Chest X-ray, AP view. Patient: 58 years old, sex F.
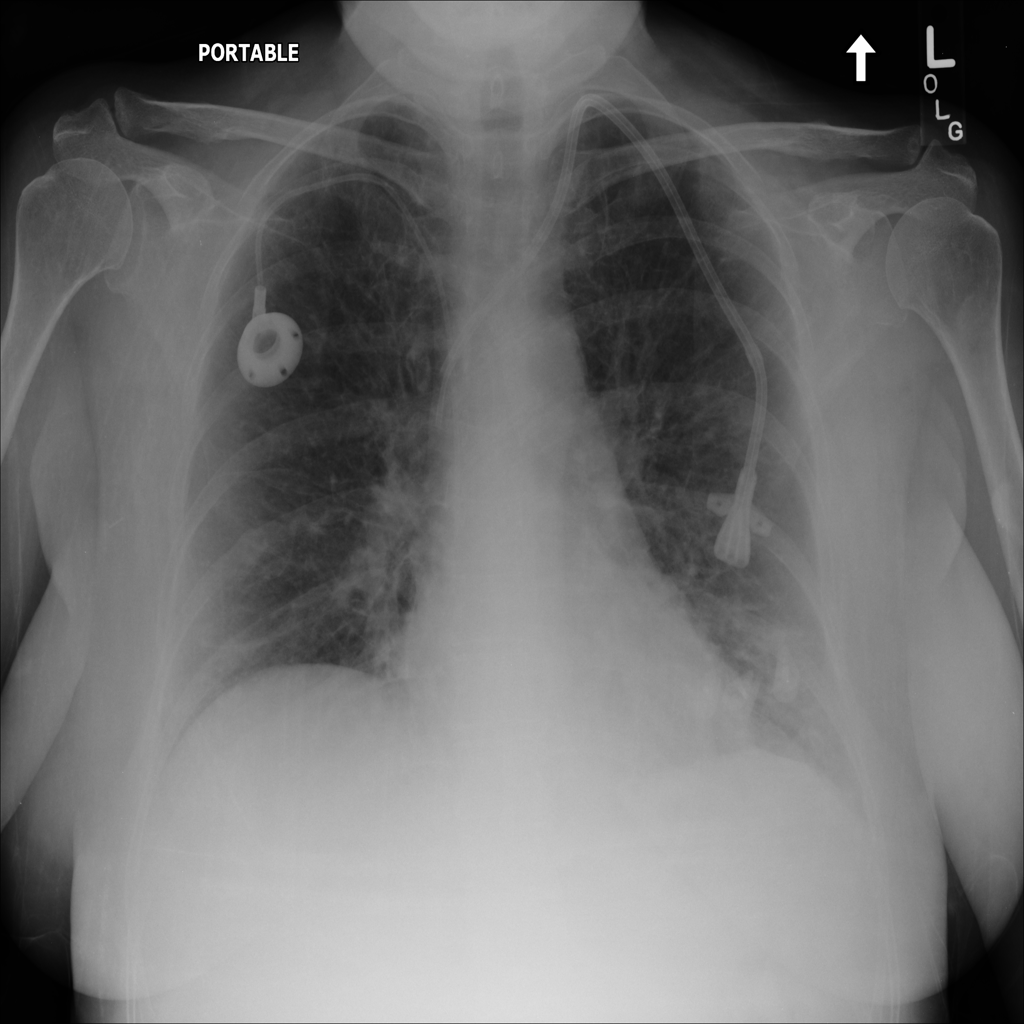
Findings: Edema, Infiltration